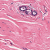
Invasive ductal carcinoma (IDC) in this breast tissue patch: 0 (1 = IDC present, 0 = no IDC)